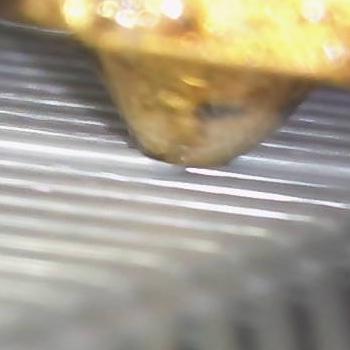
Flow rate: 61%